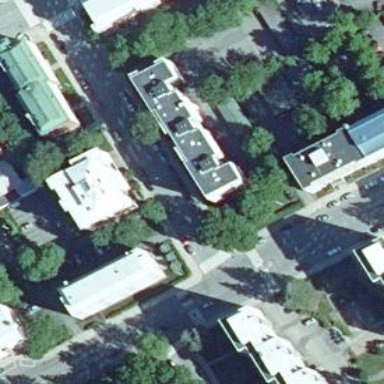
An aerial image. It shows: View of apartment building.